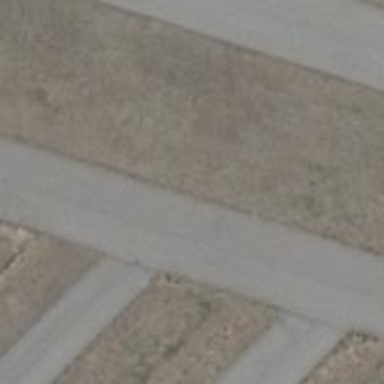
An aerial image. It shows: Road serving as parking aisle.